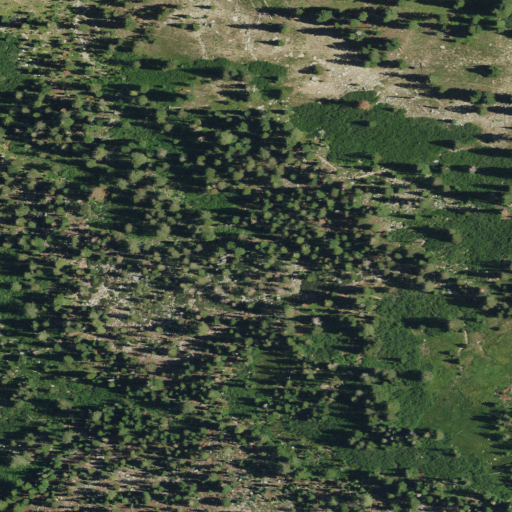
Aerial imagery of plain(s) in California named Doe Flat containing evergreen forest, woody wetlands, shrub, high intensity development, open development, grassland, and medium intensity development